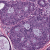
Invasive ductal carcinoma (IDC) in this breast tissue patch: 1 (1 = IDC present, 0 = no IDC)